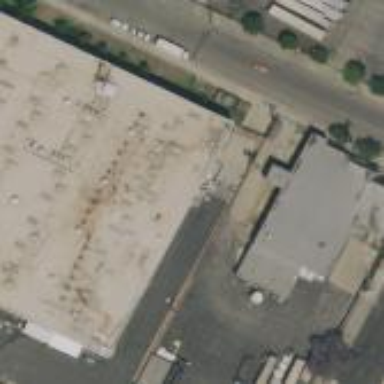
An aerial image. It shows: Factory building.